Question: If I add 'geom_smooth', then I'm getting rectangles of different color in the legend instead of black circles. How can I prevent this? Here is the <URL>.
'''
library(ggplot2)
df <- data.frame(x=rnorm(100), y=rnorm(100), z=runif(100))
qplot(x, y, size=z, data=df) +
geom_smooth(method='loess', aes(weight=z))
'''

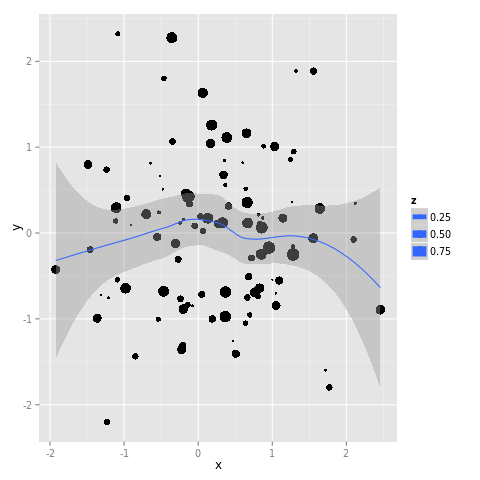
Answer: This is fixed by specifying that the 'size' aesthetic is specific to the point layer:
'''
ggplot(df, aes(x = x, y = y)) +
geom_point(aes(size = z)) +
geom_smooth(method = "loess", aes(weight = z))
'''